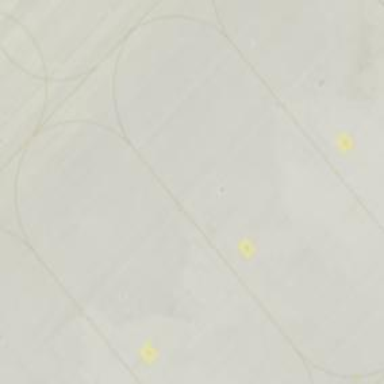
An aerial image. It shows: Image of taxiway at airport.